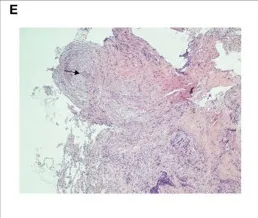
Histologic samples.concomitant epithelioid sarcoid-like granuloma, x5.
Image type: pathology (h&e)